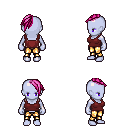
a pixel art fantasy rpg character, female body template, dark elf, purple skin, maroon pirate shirt, gold greaves, pink long mohawk hairstyle, four views (front, back, left, right), 2x2 character sprite sheet, small pixel art, hard edges, no anti-aliasing